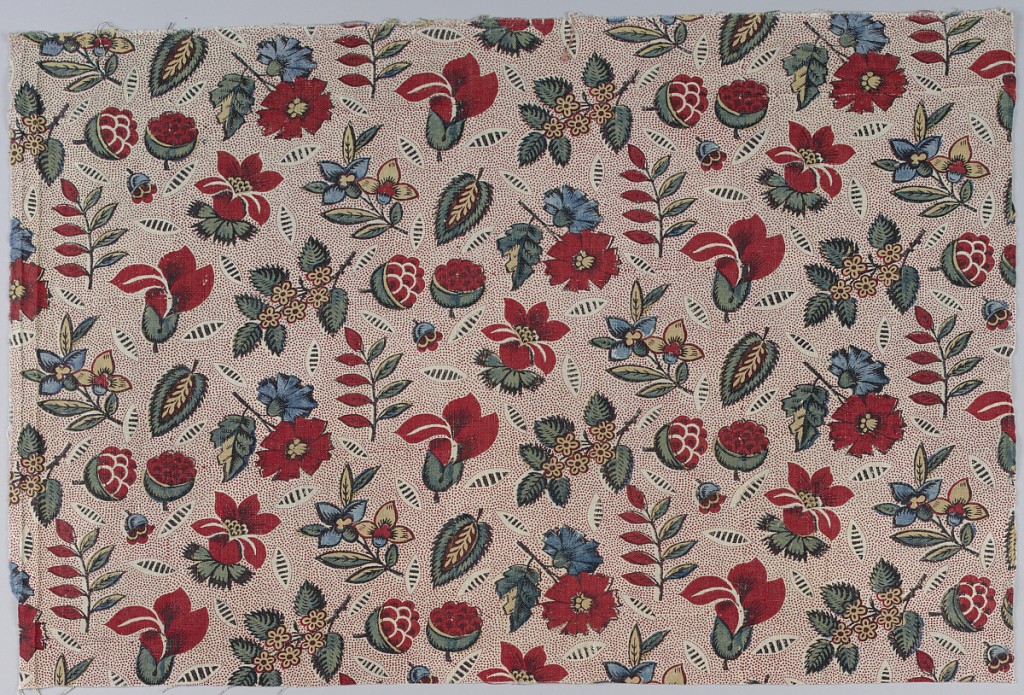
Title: Textile
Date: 1760–70
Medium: linen, cotton Technique: block printed on plain weave
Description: Half-drop repeat of flower blossoms, leaves and seed pods in bright colors heavily outlined in black on a white ground with red picotage.